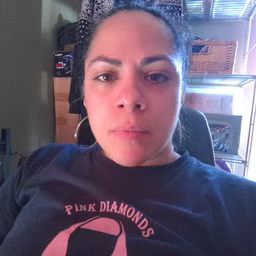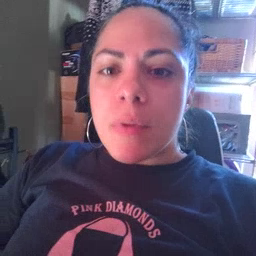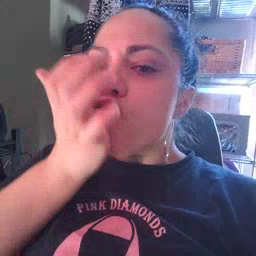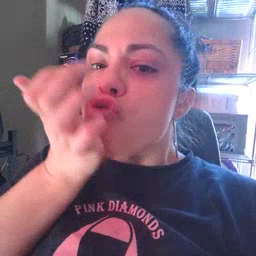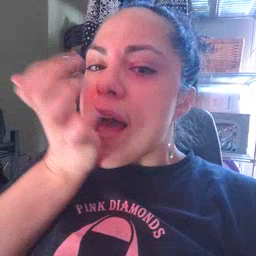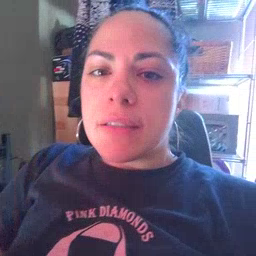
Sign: grass